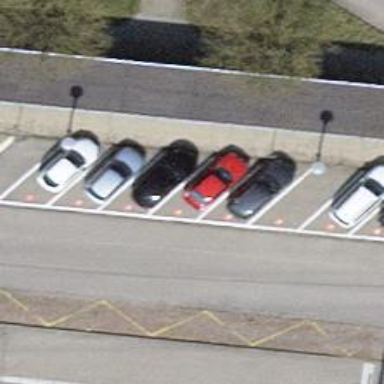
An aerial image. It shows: Park and ride parking facility with surface parking.